Current action and preconditions to check: trajectory_clear

Your task: For each precondition in the list above, predict whether it will hold at this action.

Consider the current scene as observed from the mobile robot's camera, and analyze the predicted future states of all dynamic agents (e.g., people, animals, vehicles, or any moving entities) within the NEXT SECOND.

IMPORTANT: Only answer "very likely" if you are absolutely certain—based on strong, clear evidence—that a dynamic agent will violate the precondition in the predicted future state. Do NOT answer "very likely" for unlikely, ambiguous, or low-probability risks.

Ask yourself for each precondition: Is there a high probability, with clear and convincing evidence, that the predicted future states of any dynamic agent will interfere with the predicted future state of the currently executing action within the NEXT SECOND, causing that precondition to fail?

Assess the risk level based on these predictions. Use "likely" or "very likely" if motions create a clear risk of interference.

Use "neutral" or "improbable" if agents are nearby but their predicted paths are clearly diverging or non-conflicting.

Failure Risk Categories: "very improbable", "improbable", "neutral", "likely", "very likely"

Answer Format: Output ONLY the probability_of_failure value from these categories: "very improbable", "improbable", "neutral", "likely", "very likely"

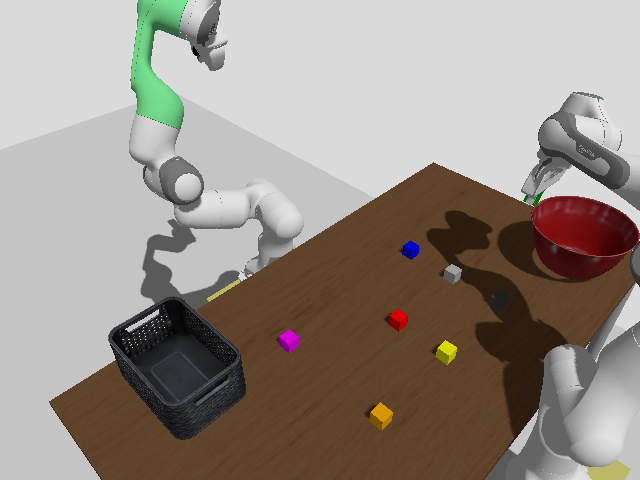

Answer: very improbable